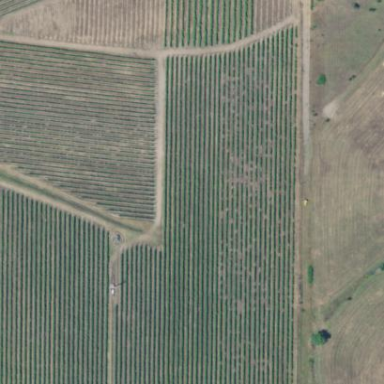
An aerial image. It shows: Vineyard where grapes are grown.